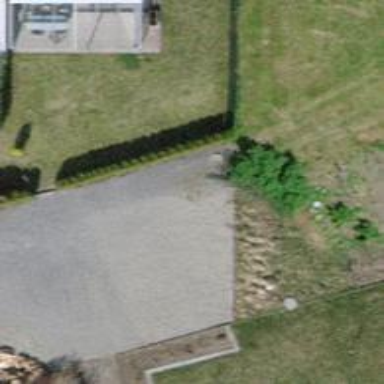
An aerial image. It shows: Hedge acting as barrier.